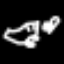
Label: frog